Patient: sex M, age 26
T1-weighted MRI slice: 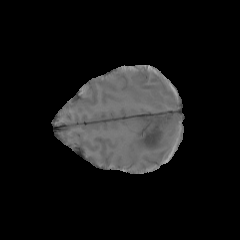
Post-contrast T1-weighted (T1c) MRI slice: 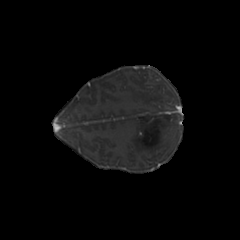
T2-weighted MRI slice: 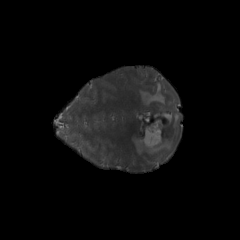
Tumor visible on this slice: yes
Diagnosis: Astrocytoma, IDH-mutant
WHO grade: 4